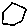
Label: hexagon